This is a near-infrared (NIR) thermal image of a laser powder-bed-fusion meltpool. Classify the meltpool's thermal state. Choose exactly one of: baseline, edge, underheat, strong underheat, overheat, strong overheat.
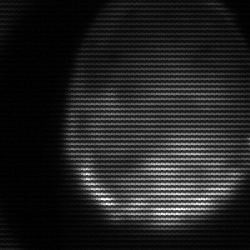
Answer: edge